Question: Why wouldn't MVC not work just fine if the controller would only have access to the view (diagram #2 in the image below) and the view would have access to the model?
On most sites (some topics on Stack Overflow included), I have read that it's should be like shown in the left diagram (diagram #1 in the image below).
I have added an image, just so that you can understand my question better (don't mind that this is a UML diagram, look at it just as an normal diagram).

NOTE: Of course there is an 'dataMapper' to which one the model has access and an 'init' and 'frontController' above the 'controller', etc. But I didn't add them to the image just to keep it as simple as possible.
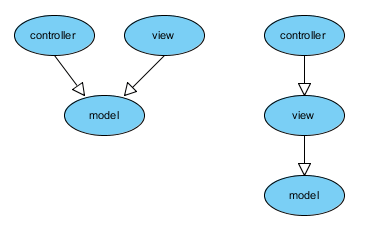
Answer: If it's about simply data, then yes, the schematic should be that the controller invokes a view and the view gets data from the model to visualise its state.
However, oftentimes the controller triggers in the model's state. E.g. a user asks to be logged in, a new entry is posted, an old entry is deleted, or any other kind of change that's triggered by incoming requests. The controller propagates those "write requests" to the appropriate model method and decides on what should be done further based on the outcome. The view is "read only", it's not its job to handle such things.